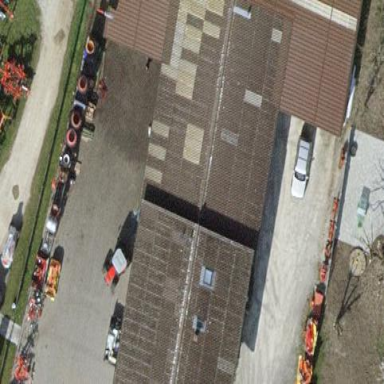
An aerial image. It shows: Building with agrarian shop.